Question: I am trying to create a plotly scatter chart. But the shading goes above the x axis line. I've tried fig.update_xaxes(layer='above traces') but this does not seem to do anything. Any help would be appreciative.
'''
import numpy as np
import pandas as pd
import plotly.graph_objects as go
import plotly.offline as py
np.random.seed(42)
df = pd.DataFrame({'values':np.random.normal(loc=0, scale=10, size=30)})
fig = go.Figure(go.Scatter(
x=df.index,
y=df['values'],
))
fig.add_trace(go.Scatter(y=[20,20], x=[0,30], fill='tonexty'))
fig.update_layout(yaxis=dict(zeroline=True, zerolinewidth=2, zerolinecolor='black'), plot_bgcolor='white', xaxis=dict(zeroline=True, zerolinewidth=2, zerolinecolor='black', layer='above traces'))
py.plot(fig)
'''

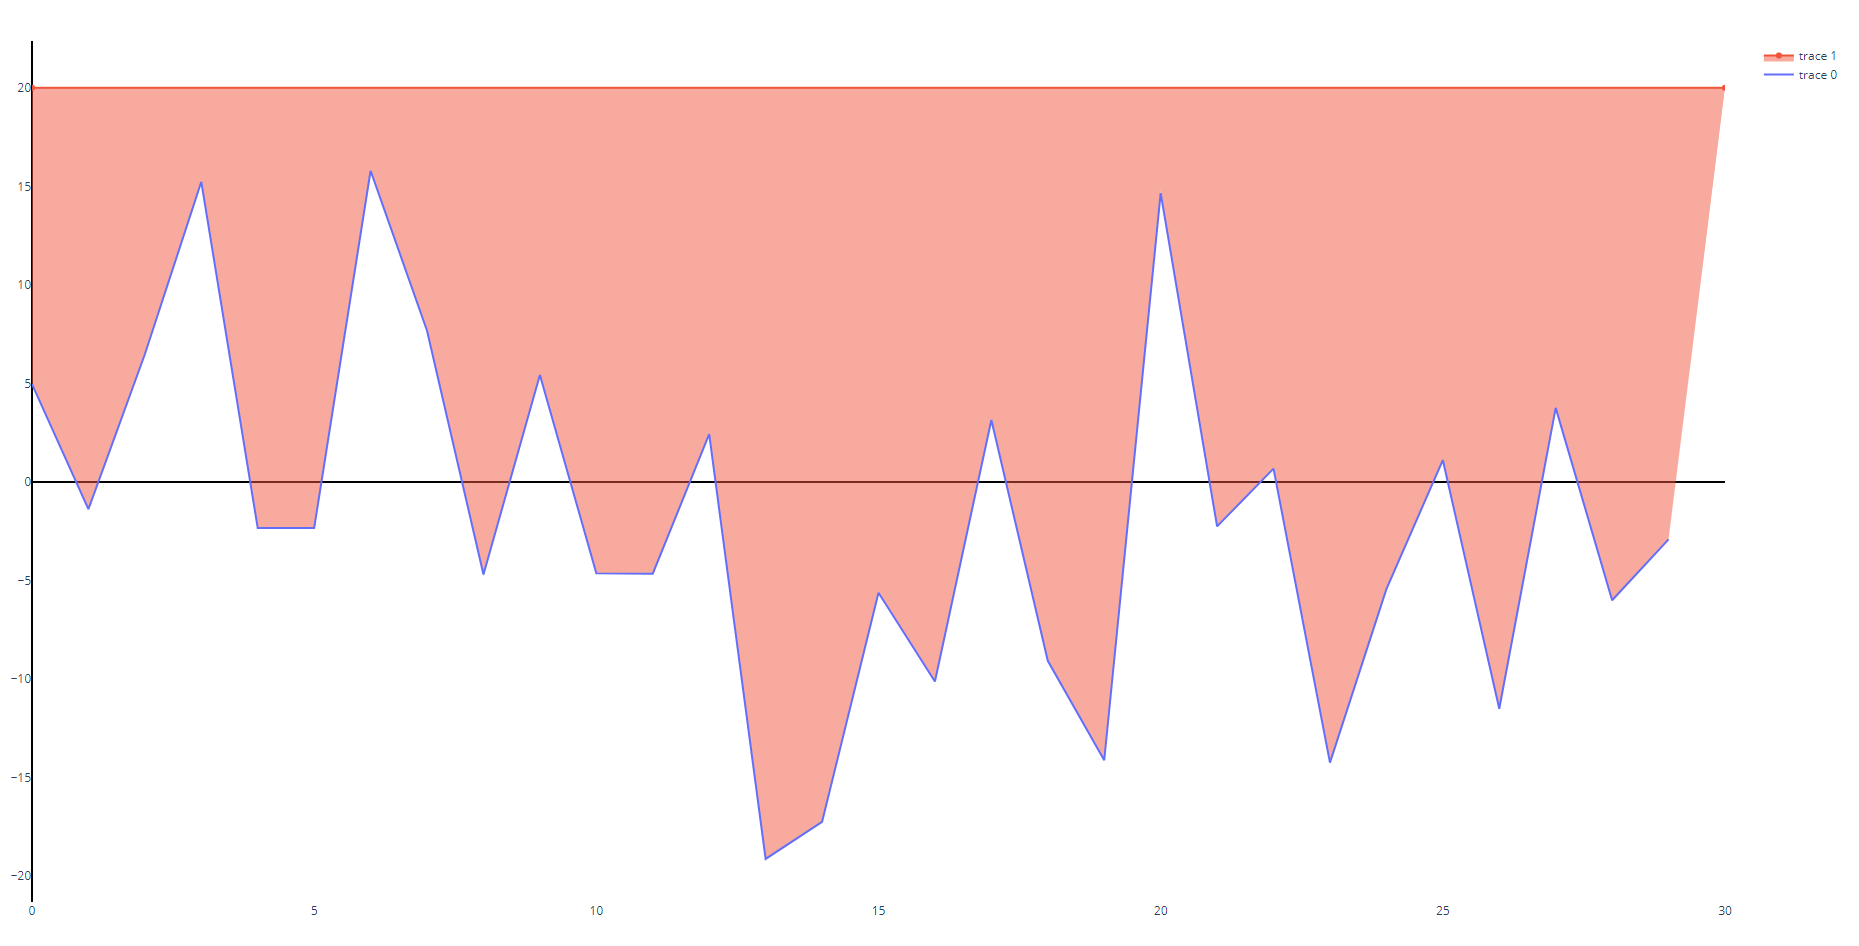
Answer: If you use an annotation to create your xaxis in the middle of the yaxis, then you can add the shaded region as another annotation and specify 'layer="below"'.
'''
import numpy as np
import pandas as pd
import plotly.graph_objects as go
np.random.seed(42)
df = pd.DataFrame({'values':np.random.normal(loc=0, scale=10, size=30)})
fig = go.Figure(go.Scatter(
x=df.index,
y=df['values'],
))
## add shape that covers some of the data
## specify the layer below
fig.add_shape(type="rect",
x0=1, y0=-10, x1=10, y1=10,
line=dict(
color="Gray",
width=2,
),
fillcolor="LightGray",
layer="below"
)
fig.update_layout(yaxis=dict(showline=True, linecolor="black", linewidth=2))
## add xaxis using horizontal line annotation
fig.add_hline(y=0)
fig.show()
'''
<URL>